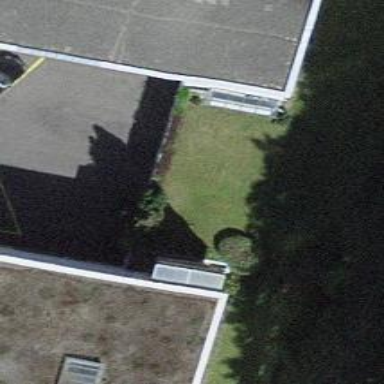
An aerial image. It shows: Garage building.